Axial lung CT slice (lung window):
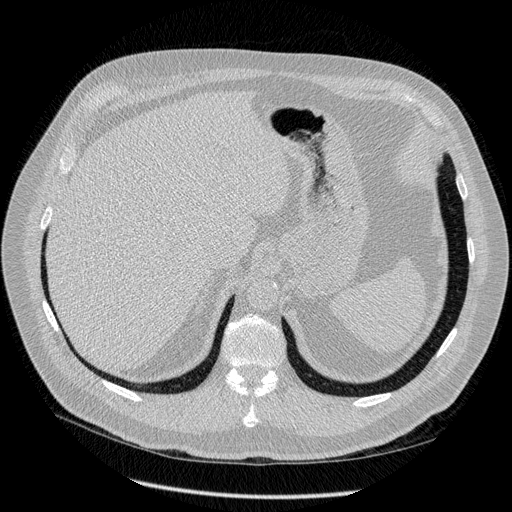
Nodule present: no